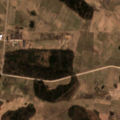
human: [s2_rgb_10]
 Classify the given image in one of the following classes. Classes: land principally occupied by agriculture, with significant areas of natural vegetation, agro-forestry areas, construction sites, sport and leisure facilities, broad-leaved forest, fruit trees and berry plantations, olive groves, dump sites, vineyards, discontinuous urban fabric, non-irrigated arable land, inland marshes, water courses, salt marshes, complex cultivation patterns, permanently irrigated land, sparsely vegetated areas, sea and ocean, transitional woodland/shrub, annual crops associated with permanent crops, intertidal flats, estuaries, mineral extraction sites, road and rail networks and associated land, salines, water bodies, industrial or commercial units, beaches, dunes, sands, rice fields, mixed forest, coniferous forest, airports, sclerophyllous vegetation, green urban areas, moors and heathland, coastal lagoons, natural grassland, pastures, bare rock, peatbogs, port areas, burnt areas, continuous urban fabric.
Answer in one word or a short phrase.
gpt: non-irrigated arable land, pastures, complex cultivation patterns, land principally occupied by agriculture, with significant areas of natural vegetation, coniferous forest, mixed forest